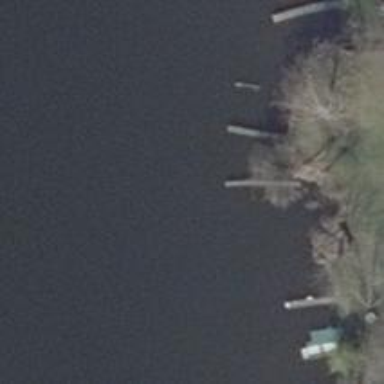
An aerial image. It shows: Man-made pier.